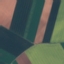
Land use / land cover: AnnualCrop